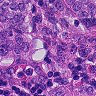
Metastatic tissue present: yes